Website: apple
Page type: cart
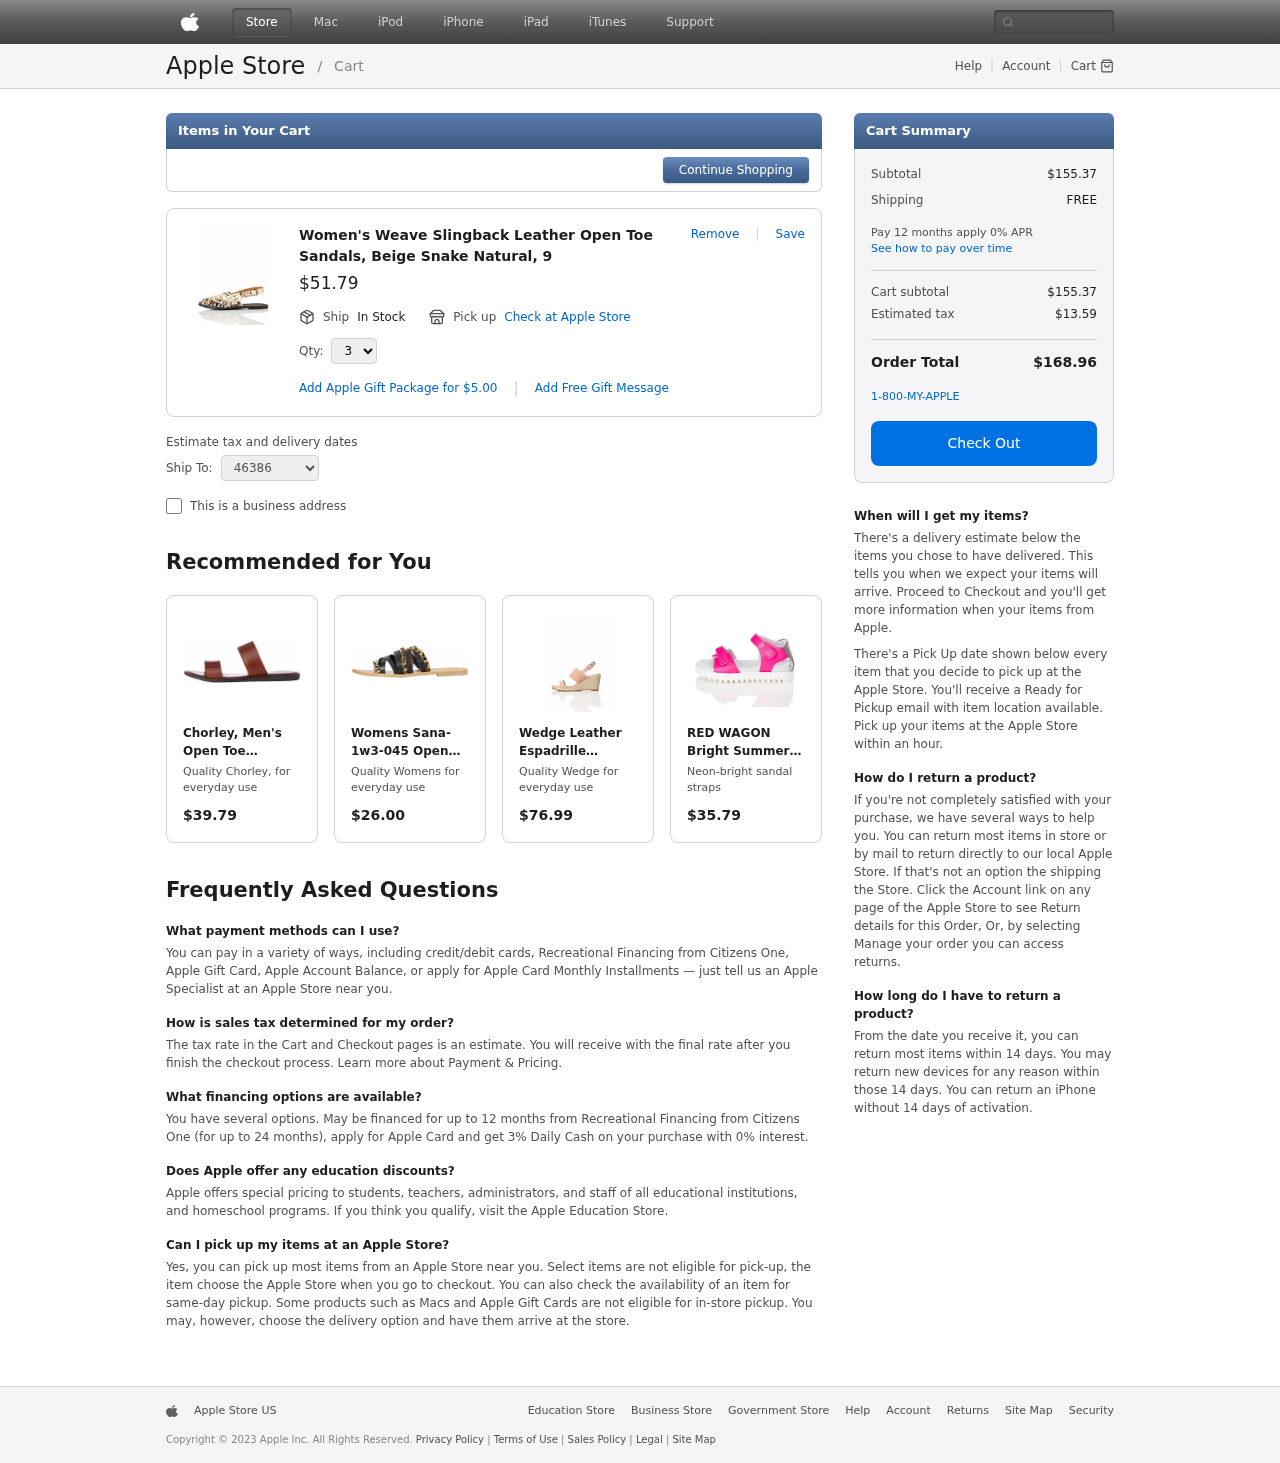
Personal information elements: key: PII_POSTCODE
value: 46386
Product elements: key: PRODUCT1_NAME
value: Women's Weave Slingback Leather Open Toe Sandals, Beige Snake Natural, 9
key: PRODUCT1_PRICE
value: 51.79
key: PRODUCT1_QUANTITY
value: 3
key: PRODUCT2_DESC
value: Quality Chorley, for everyday use
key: PRODUCT2_NAME
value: Chorley, Men's Open Toe Sandals
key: PRODUCT2_PRICE
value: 39.79
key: PRODUCT3_DESC
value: Quality Womens for everyday use
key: PRODUCT3_NAME
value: Womens Sana-1w3-045 Open Toe Sandals
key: PRODUCT3_PRICE
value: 26
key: PRODUCT4_DESC
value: Quality Wedge for everyday use
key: PRODUCT4_NAME
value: Wedge Leather Espadrille Women's Peeptoe Sandals
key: PRODUCT4_PRICE
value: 76.99
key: PRODUCT5_DESC
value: Neon-bright sandal straps
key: PRODUCT5_NAME
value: RED WAGON Bright Summer Velcro Strap, Girls’ Ankle Strap Sandals
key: PRODUCT5_PRICE
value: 35.79
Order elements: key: ORDER_SUBTOTAL
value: $155.37
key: ORDER_SHIPPING_COST
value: FREE
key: ORDER_SUBTOTAL2
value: $155.37
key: ORDER_TAX
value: $13.59
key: ORDER_TOTAL
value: $168.96